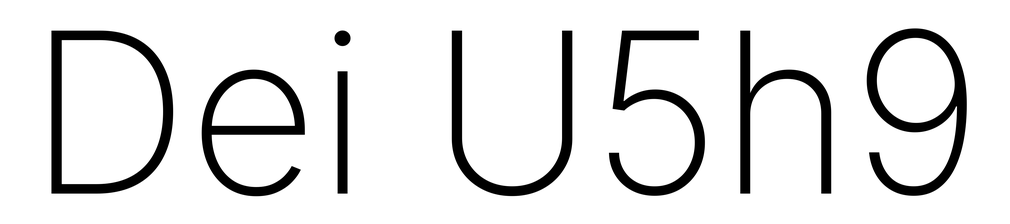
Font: Inter_ExtraLight